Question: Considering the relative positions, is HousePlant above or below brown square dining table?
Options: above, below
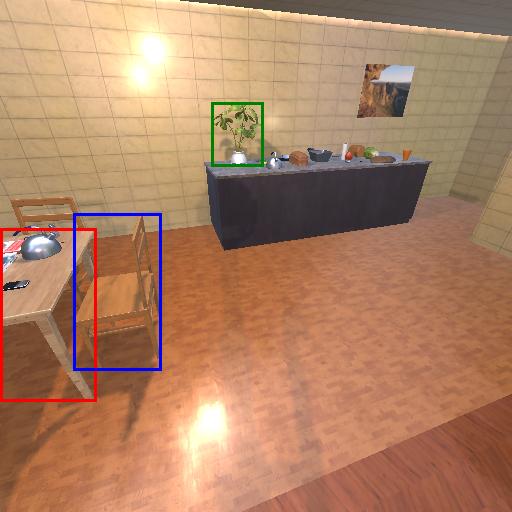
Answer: above